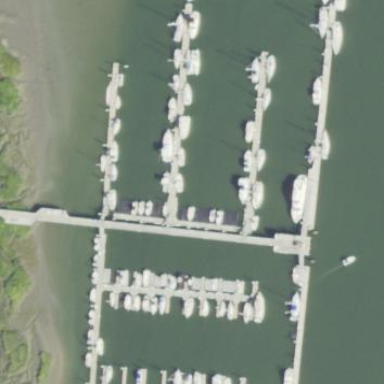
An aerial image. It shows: Marina area for leisure land.